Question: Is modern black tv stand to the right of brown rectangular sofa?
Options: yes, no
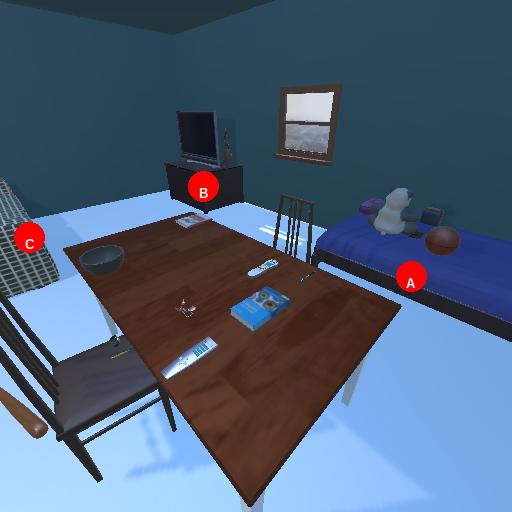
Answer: yes